Question: I'm stuck with a tricky question that I'm unable to solve myself.
This is what I'm trying to achieve.

Is this even possible?
I tried following query already, but I'm not getting what I want.
'''
SELECT t1.ID, info.start_bt1, info.start_bt2, t1.ANT as BT1_VL1, t2.ANT as BT1_VL2, t3.ANT as BT2_VL1, t4.ANT as BT2_VL2
FROM antwoorden t1
LEFT JOIN info ON t1.ID = info.ID
LEFT JOIN antwoorden t2
ON t1.ID = t2.ID
AND t2.BT = 1 AND t2.VL = 2
LEFT JOIN antwoorden t3
ON t1.ID = t3.ID
AND t3.BT = 2 AND t3.VL = 1
LEFT JOIN antwoorden t4
ON t1.ID = t4.ID
AND t4.BT = 2 AND t4.VL = 2
WHERE t1.BT = 1 AND t1.VL = 1
'''
The problem is I'm only getting the row with ID 2 (from the desired result). Does anyone know why I'm only getting the row with ID 2 and not all 4 of them?
---
Edit
I updated the picture so it's a bit clearer what I mean. Also, the ID is the ID given to a person. As you can see in the picture, this means that one person can have multiple rows. What I'm trying to do is to group all the data gathered from a person by their ID. I know this way is not a good way to store data, but I can't help it since somebody else made this, and I can't change it.
---
Another edit: here is <URL>
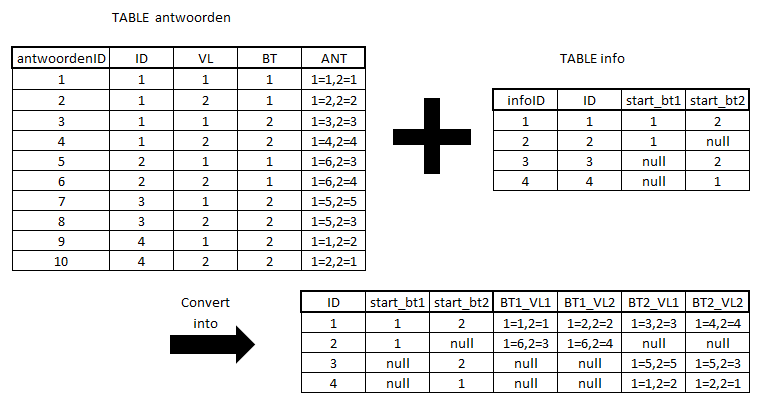
Answer: Try it the other way round. Start with the 'info' table and then 'LEFT JOIN' multiple times to 'antwoorden':
'''
select i.id,i.start_bt1,i.start_bt2,
a1.ant as "bt1_vl1",
a2.ant as "bt1_vl2",
a3.ant as "bt2_vl1",
a4.ant as "bt2_vl2"
from info i
left join antwoorden a1 on a1.id = i.id and a1.vl=1 and a1.bt=1
left join antwoorden a2 on a2.id = i.id and a2.vl=2 and a2.bt=1
left join antwoorden a3 on a3.id = i.id and a3.vl=1 and a3.bt=2
left join antwoorden a4 on a4.id = i.id and a4.vl=2 and a4.bt=2;
'''